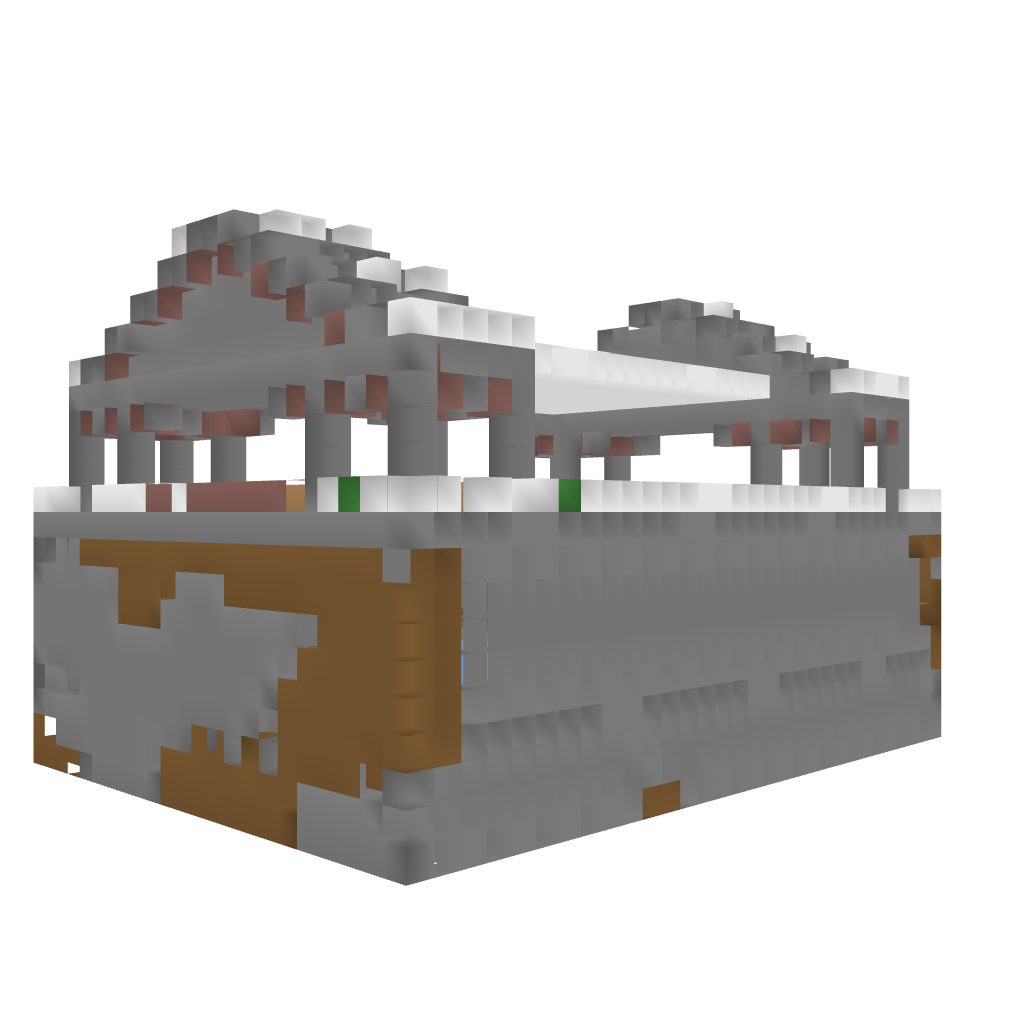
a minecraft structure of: Roman Baths good quality a lot of earth